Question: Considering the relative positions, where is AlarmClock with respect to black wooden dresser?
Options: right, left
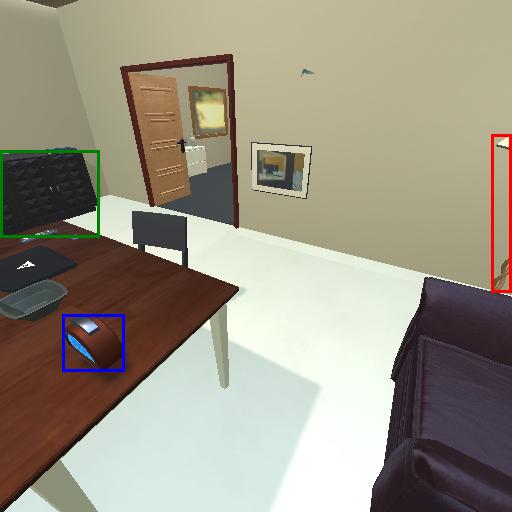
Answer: right